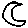
Label: moon